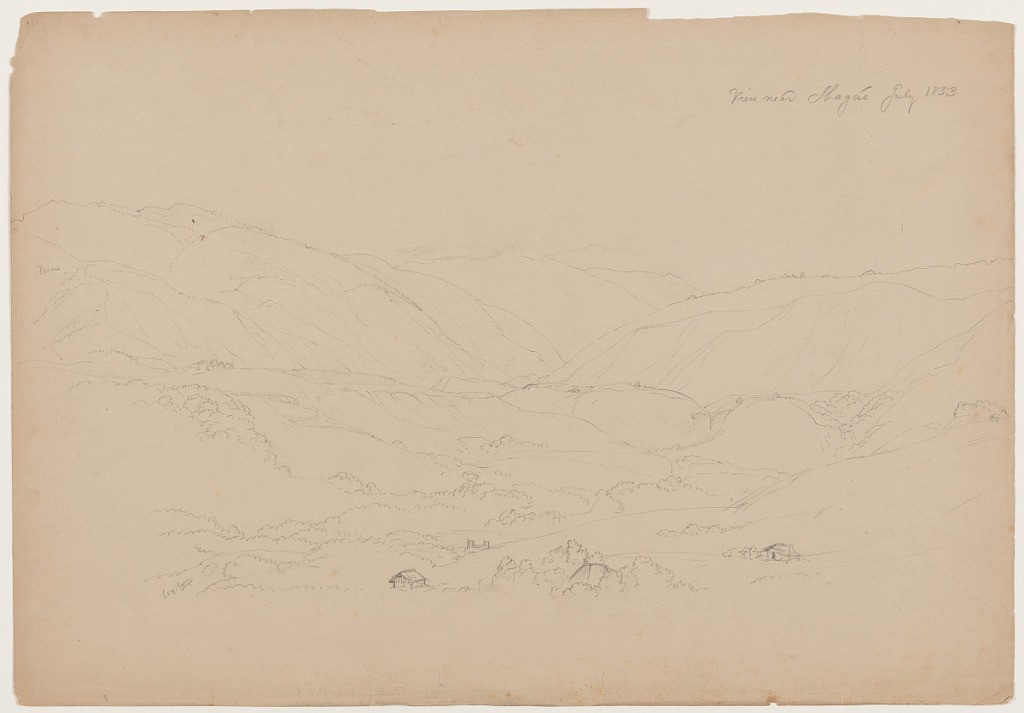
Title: View near Ibagué, Colombia
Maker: Frederic Edwin Church, American, 1826–1900
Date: July 1853
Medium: Graphite on tan wove paper
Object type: Drawing
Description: Landscape sketch showing view of a mountain valley near Ibague, Colombia. Four human-made structures inhabit the gently sloping foreground. Middle distance an impressive view of a steep Andean mountain valley. Various slopes, prominences, and wooded dells comprise floor of valley, as hillsides on left and right ascend toward either margin. In the background, taller mountains rise.